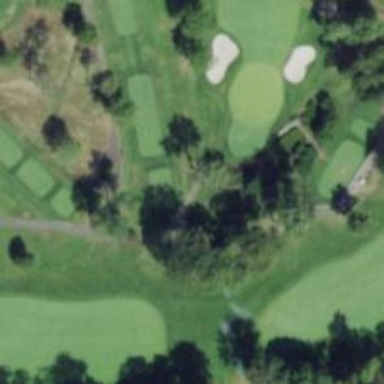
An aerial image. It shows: Path for both road and golf.